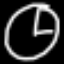
Label: clock